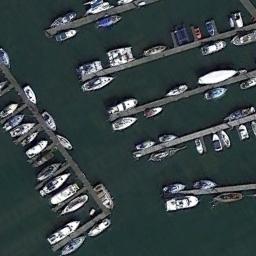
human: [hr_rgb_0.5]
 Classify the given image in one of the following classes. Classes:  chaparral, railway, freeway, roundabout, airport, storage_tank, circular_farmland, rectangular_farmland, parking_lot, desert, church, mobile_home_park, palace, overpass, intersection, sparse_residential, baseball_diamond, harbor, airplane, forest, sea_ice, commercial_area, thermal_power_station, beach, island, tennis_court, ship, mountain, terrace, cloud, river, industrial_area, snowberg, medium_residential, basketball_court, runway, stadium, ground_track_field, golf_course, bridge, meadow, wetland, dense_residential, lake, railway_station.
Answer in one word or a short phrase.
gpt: harbor